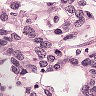
Metastatic tissue present: yes